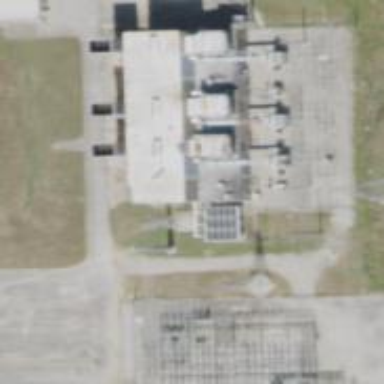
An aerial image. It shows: Gas turbine generator.